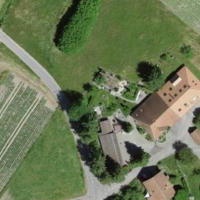
EUNIS habitat code: 52
Species observed at this site:
Medicago sativa